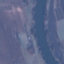
Label: River